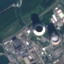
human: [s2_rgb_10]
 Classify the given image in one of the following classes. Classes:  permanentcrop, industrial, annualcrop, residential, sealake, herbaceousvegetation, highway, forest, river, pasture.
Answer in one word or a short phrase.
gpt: Industrial